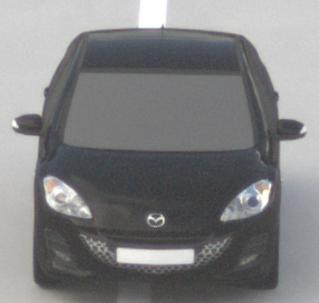
Make: Mazda
Model: 3 1.6
Detailed model: 3 (BL)
Model produced from: 2009/05
Model produced until: 2010/12
Doors: 5
Color: black
Road condition: dry road
Daytime: morning or afternoon
Contrast: low contrast